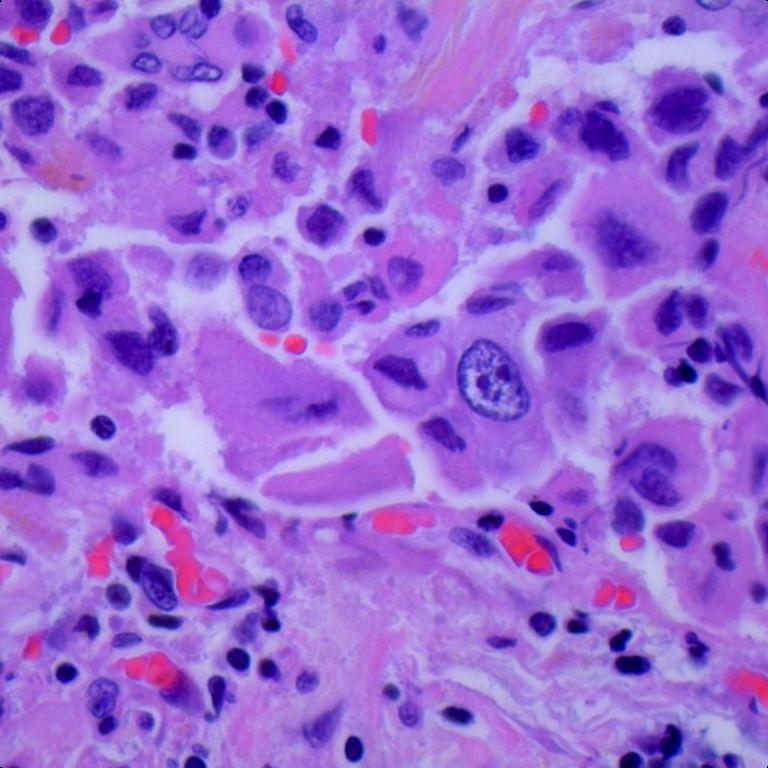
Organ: lung
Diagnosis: adenocarcinomas